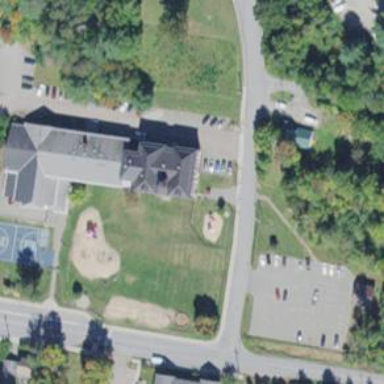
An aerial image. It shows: School building.